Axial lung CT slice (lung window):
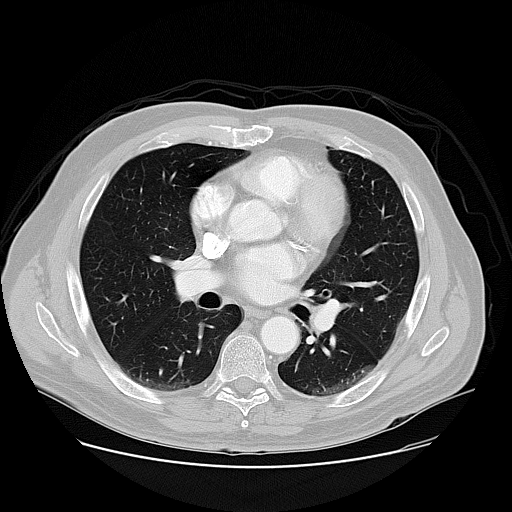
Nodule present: no